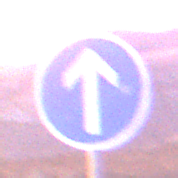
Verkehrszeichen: VorgeschriebeneFahrtrichtungGeradeaus
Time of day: Dawn
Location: Outdoor (Nature)
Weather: PartlyCloudy
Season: NotSpecified
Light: Natural